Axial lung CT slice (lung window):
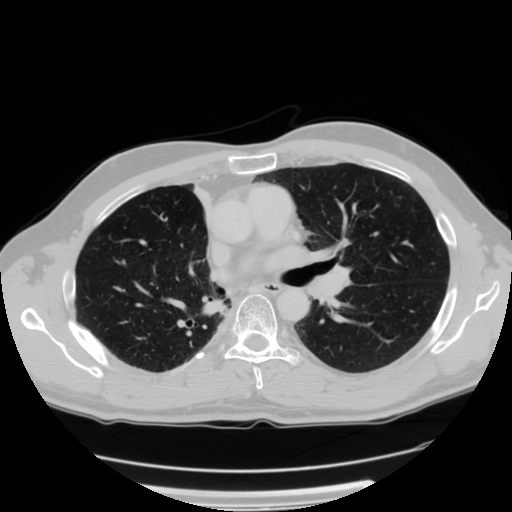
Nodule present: no